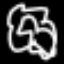
Label: squiggle